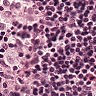
Metastatic tissue present: no